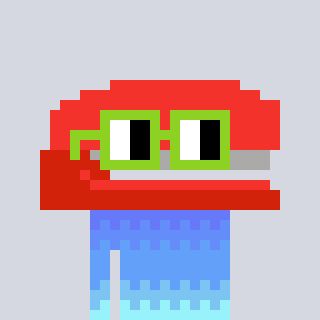
a pixel art character with square light green glasses, a stapler-shaped head and a grayscale-colored body on a cool background